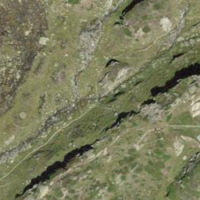
EUNIS habitat code: 31
Species observed at this site:
Cryptogramma crispa